Question: Example: I have a data frame as below:
'''
| Date | value |
| 1/2/2020 | 1 |
| 1/3/2020 | 2 |
| 1/4/2020 | 3 |
| 1/5/2020 | 1 |
| 1/6/2020 | 1 |
| 1/7/2020 | 3 |
'''
The result should be:
'''
| 1/2/2020 | 1 |
| 1/5/2020 | 1 |
| 1/6/2020 | 1 |
'''
I had tried
'''
df[which.min(df$value),]
'''
but it didn't work

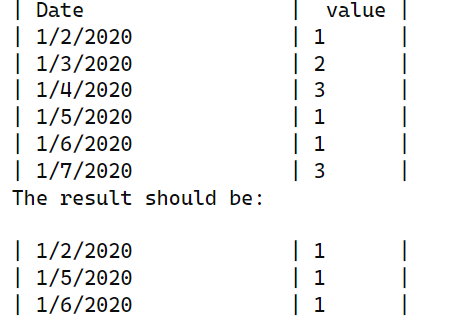
Answer: 'which.min' only returns the index of first minimum value
'''
which.min(c(5, 1, 3, 1, 2))
[1] 2
'''
Instead, create a logical vector with '==' on the 'min' value
'''
df[df$value == min(df$value, na.rm = TRUE),]
'''
Or use '%in%' which would be safe even when there are 'NA' values (return FALSE where NA are found whereas '==' returns 'NA')
'''
df[df$value %in% min(df$value, na.rm = TRUE),]
'''